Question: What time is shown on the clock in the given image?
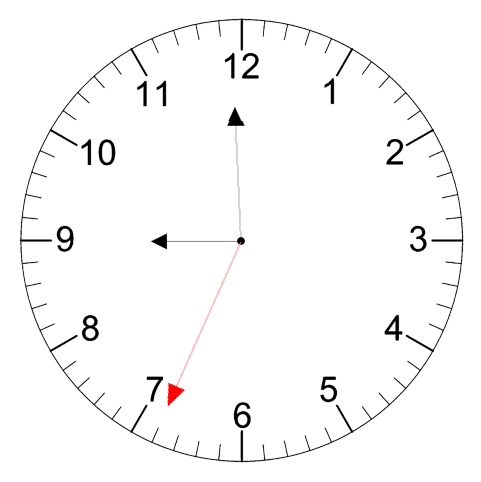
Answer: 08:59:34